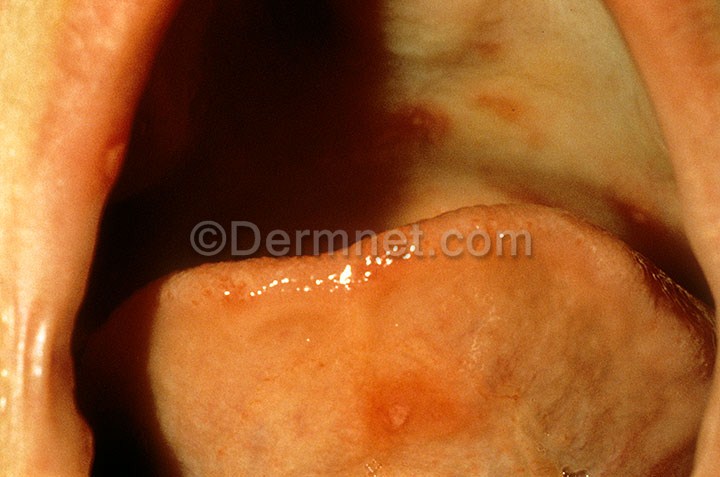
Disease: Exanthems and Drug Eruptions